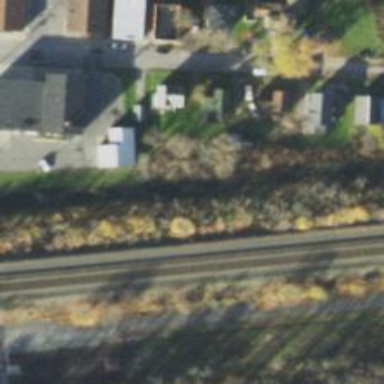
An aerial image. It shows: Abandoned railway.